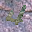
Label: 4